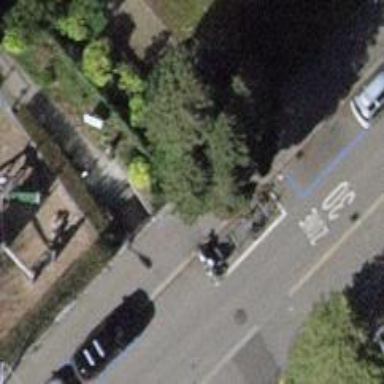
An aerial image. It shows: Bicycle parking facility.